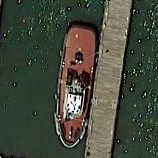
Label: Towing_vessel